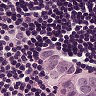
Metastatic tissue present: yes